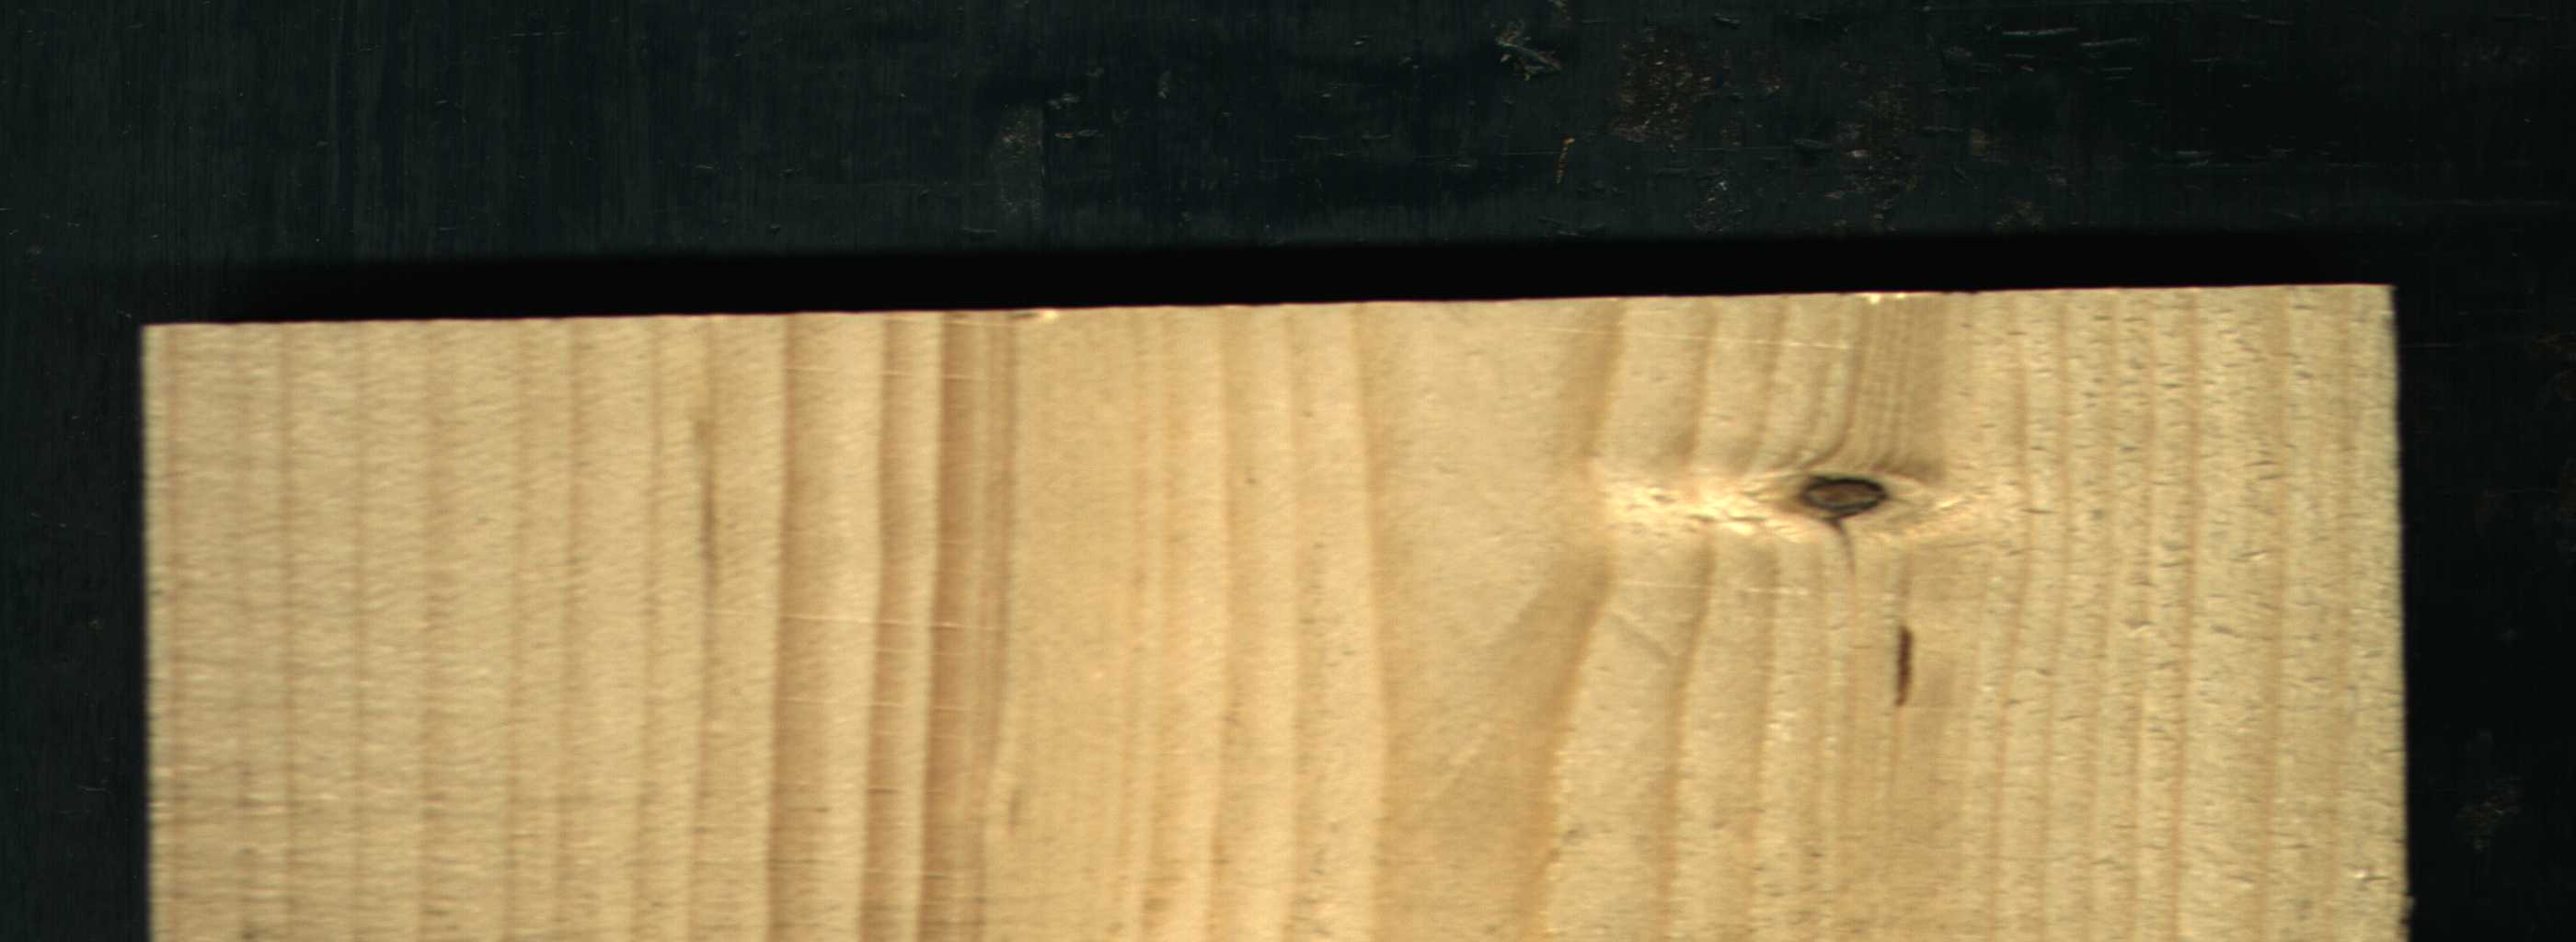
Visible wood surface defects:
resin
Dead_Knot